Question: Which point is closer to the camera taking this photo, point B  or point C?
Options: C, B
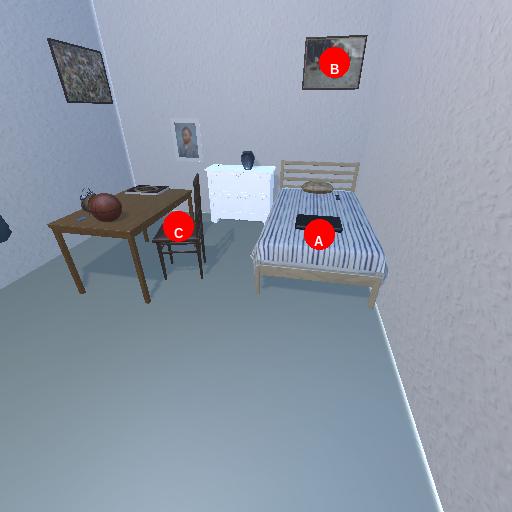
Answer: C